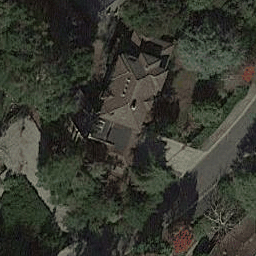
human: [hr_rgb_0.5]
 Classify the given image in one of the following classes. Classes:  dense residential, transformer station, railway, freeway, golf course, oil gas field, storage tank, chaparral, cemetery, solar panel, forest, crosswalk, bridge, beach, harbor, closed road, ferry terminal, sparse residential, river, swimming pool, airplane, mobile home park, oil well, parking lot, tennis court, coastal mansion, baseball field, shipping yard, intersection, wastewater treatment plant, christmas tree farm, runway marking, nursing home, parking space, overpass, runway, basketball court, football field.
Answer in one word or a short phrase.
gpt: sparse residential